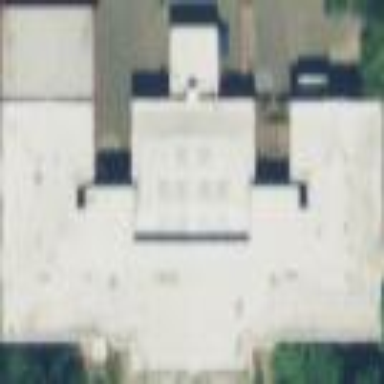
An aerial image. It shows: School building.